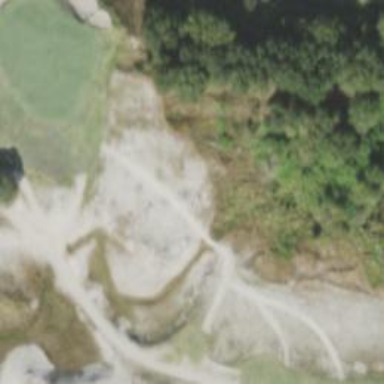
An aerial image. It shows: Footway that serves as golf path.